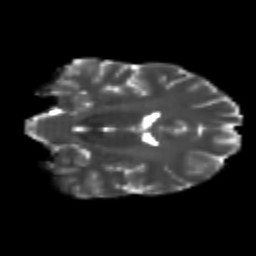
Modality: T2w
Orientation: coronal
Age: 23
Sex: male
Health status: healthy
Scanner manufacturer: philips
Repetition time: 7.475 s
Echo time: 0.08753 s